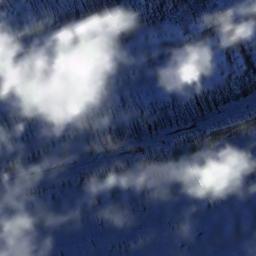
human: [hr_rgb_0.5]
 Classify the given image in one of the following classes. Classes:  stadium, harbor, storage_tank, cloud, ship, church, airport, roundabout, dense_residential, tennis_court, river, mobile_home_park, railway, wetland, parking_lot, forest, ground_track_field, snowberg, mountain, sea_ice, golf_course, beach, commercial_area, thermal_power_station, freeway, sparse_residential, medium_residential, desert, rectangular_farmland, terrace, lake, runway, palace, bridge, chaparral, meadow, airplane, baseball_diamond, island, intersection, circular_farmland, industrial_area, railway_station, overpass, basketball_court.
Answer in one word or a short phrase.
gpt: cloud